Interaction volume radius: 5 \u00c5
Interaction volume height: 15 \u00c5
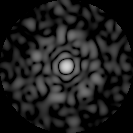
Disorder parameter: 0.8789